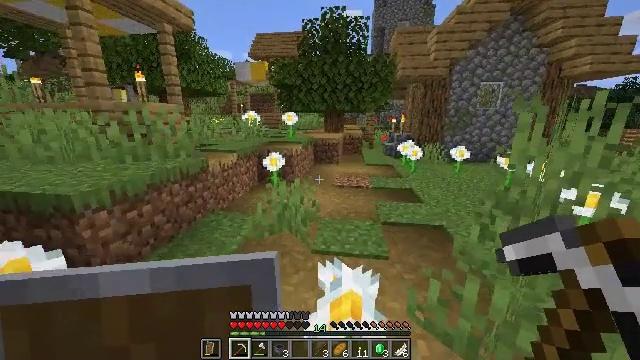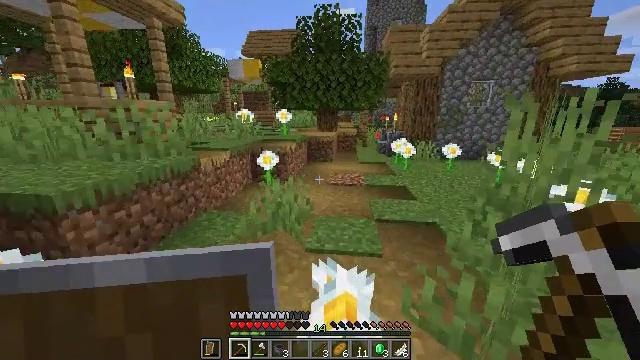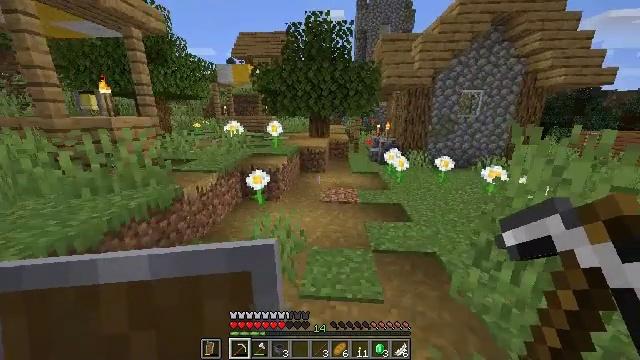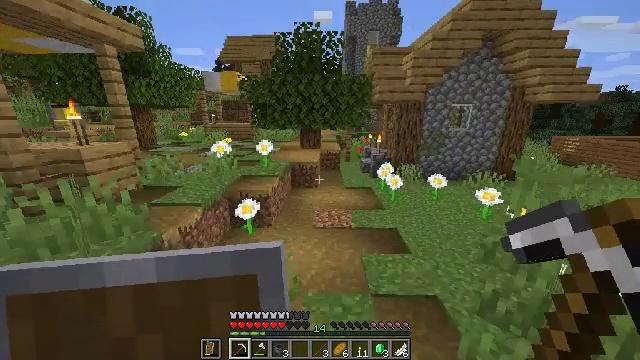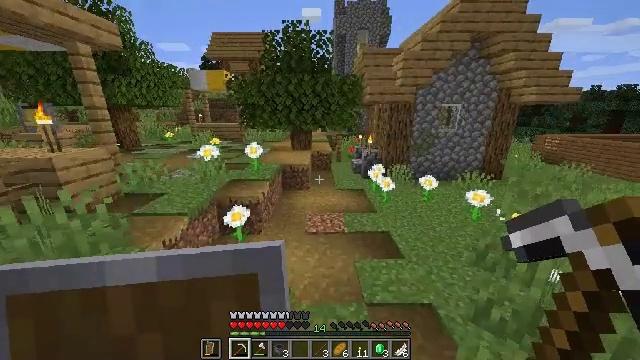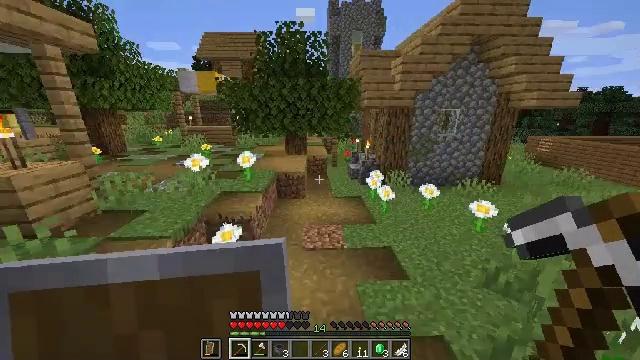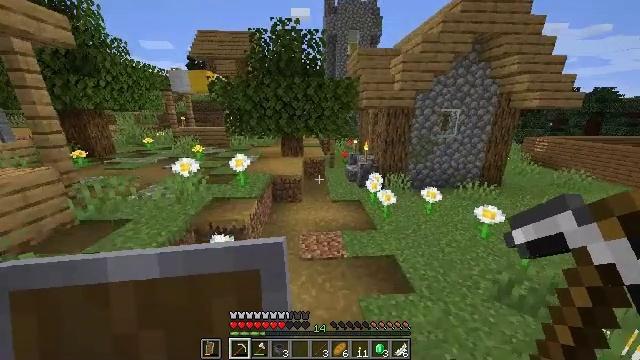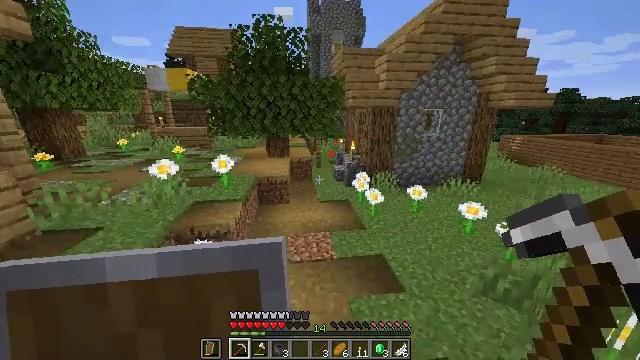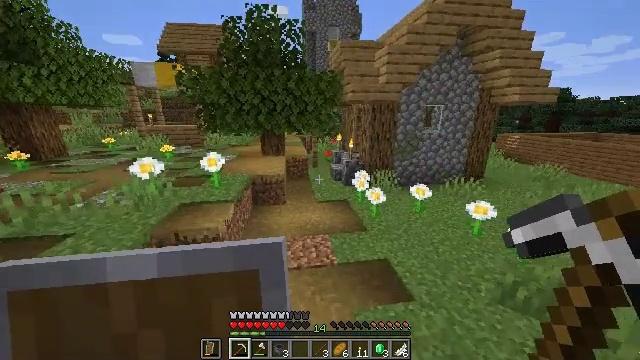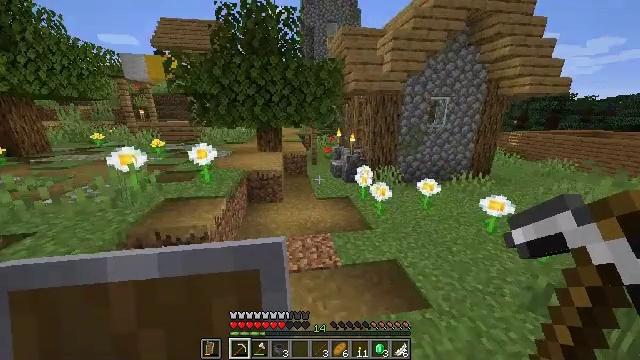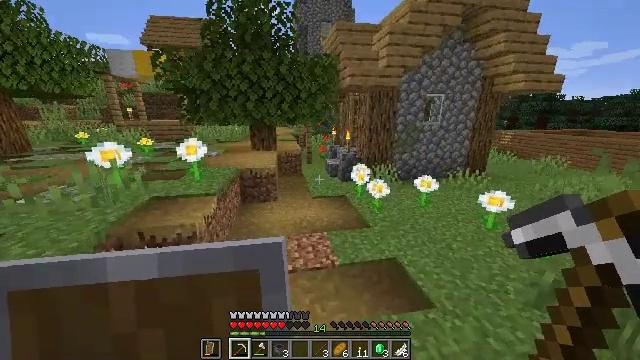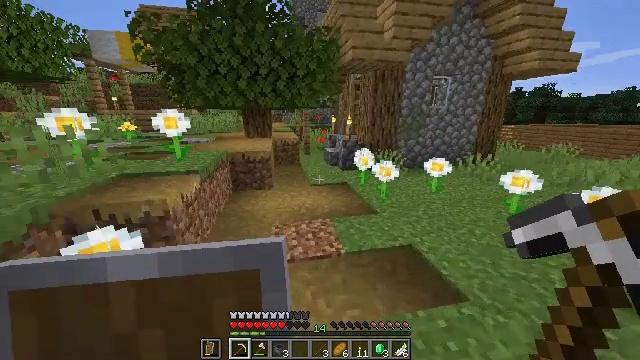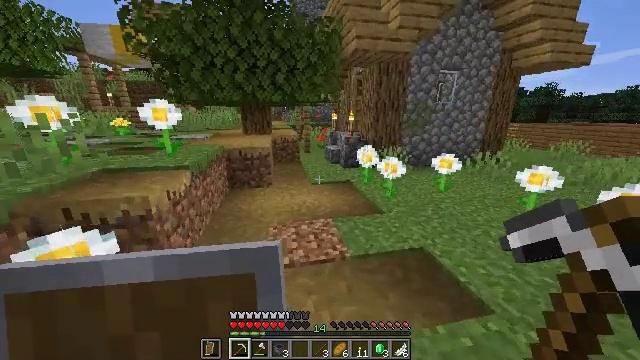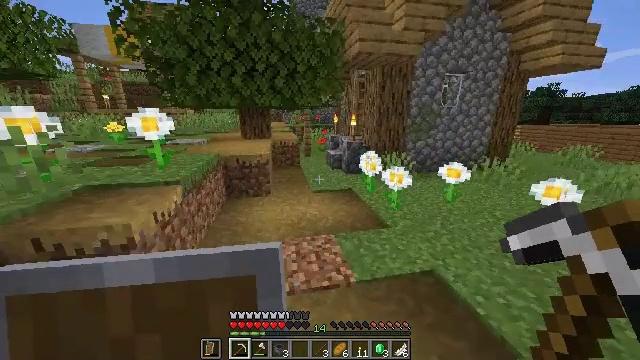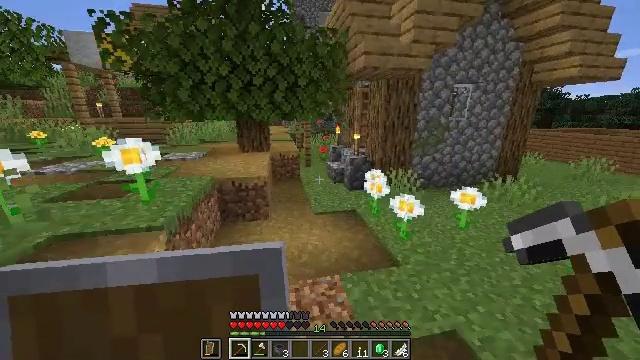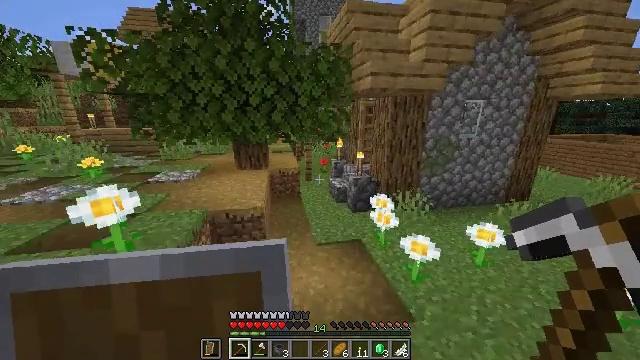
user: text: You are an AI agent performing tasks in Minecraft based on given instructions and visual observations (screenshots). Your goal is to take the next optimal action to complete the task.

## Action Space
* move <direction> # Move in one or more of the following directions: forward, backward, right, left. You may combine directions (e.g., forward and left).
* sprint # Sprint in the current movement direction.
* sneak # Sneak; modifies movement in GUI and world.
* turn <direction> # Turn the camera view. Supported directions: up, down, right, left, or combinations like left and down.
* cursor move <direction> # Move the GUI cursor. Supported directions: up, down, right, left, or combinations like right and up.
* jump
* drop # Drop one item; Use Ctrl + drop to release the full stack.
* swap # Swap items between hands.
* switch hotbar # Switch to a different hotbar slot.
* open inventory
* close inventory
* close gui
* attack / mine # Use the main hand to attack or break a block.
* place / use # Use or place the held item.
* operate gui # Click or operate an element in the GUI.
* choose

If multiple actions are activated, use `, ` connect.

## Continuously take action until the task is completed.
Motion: motion action
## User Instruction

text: Attack the cauldron to retrieve it.
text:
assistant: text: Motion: move forward, sprint, turn right, jump
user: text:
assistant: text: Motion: move forward, sprint, turn right, jump
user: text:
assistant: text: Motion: move forward, sprint, turn right, jump
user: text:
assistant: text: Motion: move forward, sprint, turn right, jump
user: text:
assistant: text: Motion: move forward, sprint, turn right, jump
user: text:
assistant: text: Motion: move forward, sprint, turn right, jump
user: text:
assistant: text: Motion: move forward, sprint, turn right, jump
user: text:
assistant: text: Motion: move forward, sprint, turn right, jump
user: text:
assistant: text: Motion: move forward, sprint, jump
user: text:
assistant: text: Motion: move forward, sprint, turn right, jump
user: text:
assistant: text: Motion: move forward, sprint, jump
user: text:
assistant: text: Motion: move forward, sprint, jump
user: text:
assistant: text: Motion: move forward, sprint, jump
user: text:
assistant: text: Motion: move forward, sprint, jump
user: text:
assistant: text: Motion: move forward, sprint, jump
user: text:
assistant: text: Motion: move forward, sprint, jump
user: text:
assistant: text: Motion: move forward, sprint, jump
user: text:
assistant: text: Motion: move forward, sprint, jump
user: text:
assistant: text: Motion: move forward, sprint, turn right and up
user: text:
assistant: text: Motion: move forward, sprint, turn right
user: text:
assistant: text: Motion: move forward, sprint, turn right
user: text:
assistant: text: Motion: move forward, sprint
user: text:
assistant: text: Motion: move forward, sprint, turn right and up
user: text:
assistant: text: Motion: move forward, sprint, turn right
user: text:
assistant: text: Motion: move forward, sprint, turn right
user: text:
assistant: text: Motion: move forward, sprint, turn right
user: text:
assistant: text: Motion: move forward, sprint, turn right
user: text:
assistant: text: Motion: move forward and move left, sprint, turn right
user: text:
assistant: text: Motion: move forward and move left, sprint, turn right
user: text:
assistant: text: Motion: move forward and move left, sprint, turn right